Question: my text content output from mysql, but we can just treat it as plain text for now.
I'd like to limit my words to 120 words, then add toggle 'show more' button. I know toggle is easy to achieve, but I don't really know how to limit my words and insert show more toggle button automatically.
this is my code
'''
<div id="paragrah">
Donec vitae mollis leo. Quisque ut metus ac velit porttitor sollicitudin quis mattis purus. Quisque id risus id sem porta gravida eu nec neque. Praesent non odio nibh, vitae tincidunt sapien. Maecenas rutrum mollis mauris, eu condimentum nunc viverra nec. Donec fringilla imperdiet volutpat. Morbi in sem ante. Phasellus libero purus, viverra a aliquam ac, eleifend eu nisl. Etiam quis odio nec quam rhoncus iaculis ac quis velit. Sed ut lacus quis enim tempor ullamcorper. Donec odio ligula, porta et bibendum aliquam, blandit vitae lacus.
<div class="myimage">picture</div>
<div class="myimage">picture</div>
<div class="myimage">picture</div>
</div>
'''
Also I attached an image to explain what I am expecting to achieve.

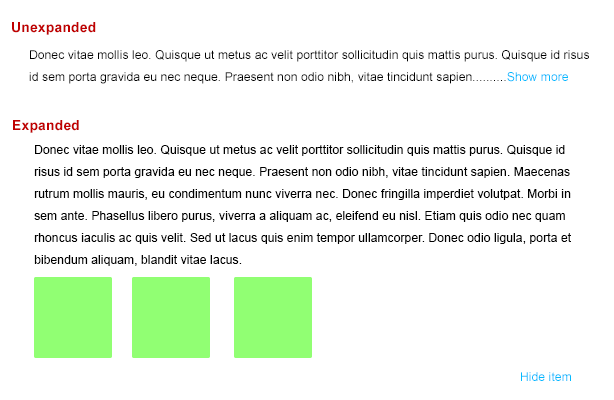
Answer: Try this snippet:
'''
function excerpt(str, nwords) {
var words = str.split(' ');
words.splice(nwords, words.length - 1);
return words.join(' ') + '...';
}
'''
Then cache your original contents with 'data' and create a button to toggle between 'data' and 'excerpt' based on the text, either "show" or "hide".
<URL>